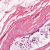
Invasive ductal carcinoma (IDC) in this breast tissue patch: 0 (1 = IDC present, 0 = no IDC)